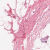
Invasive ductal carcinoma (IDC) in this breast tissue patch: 1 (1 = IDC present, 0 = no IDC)